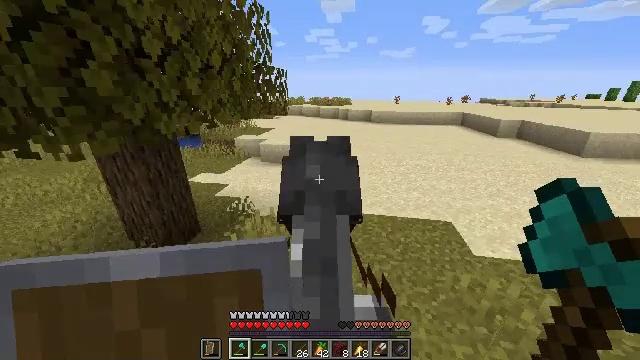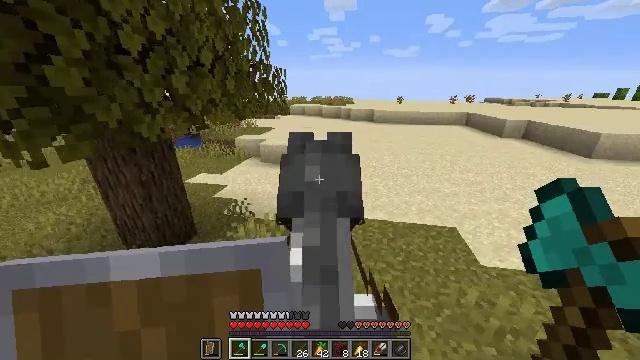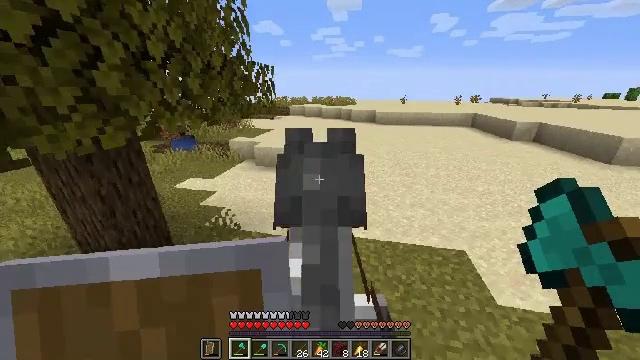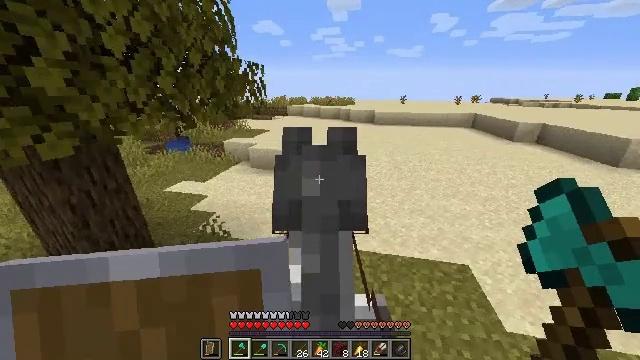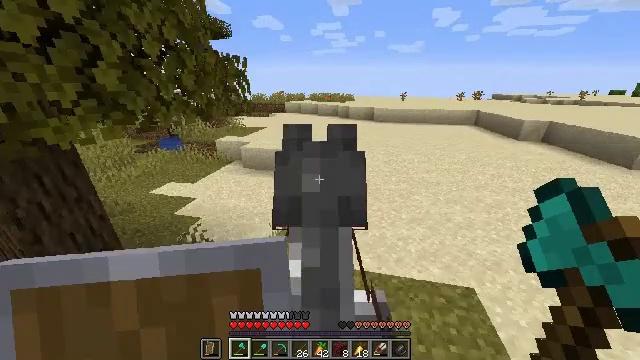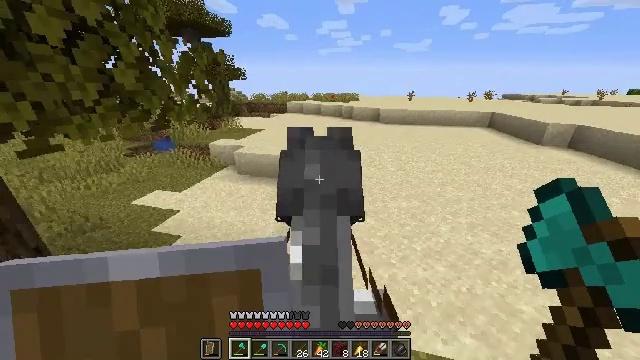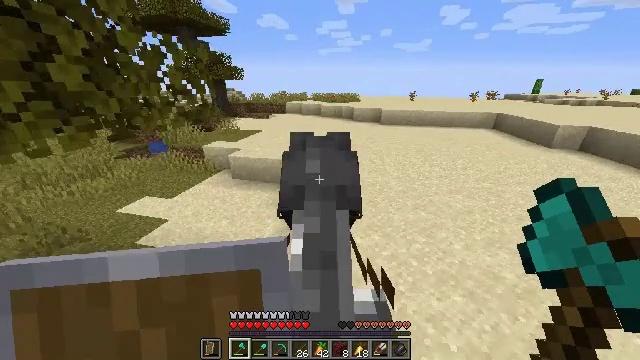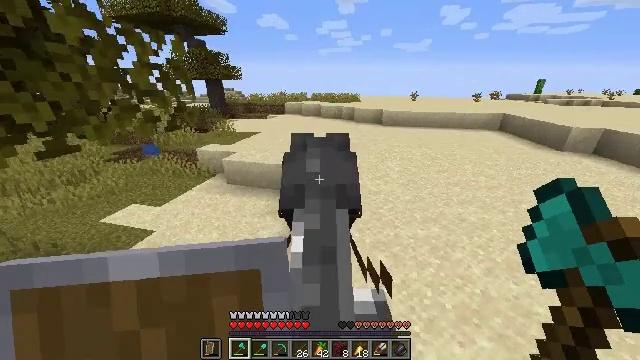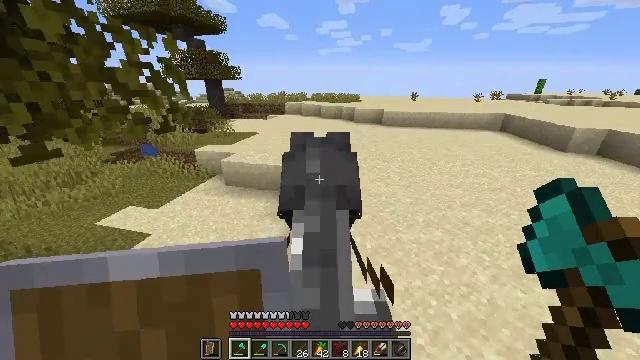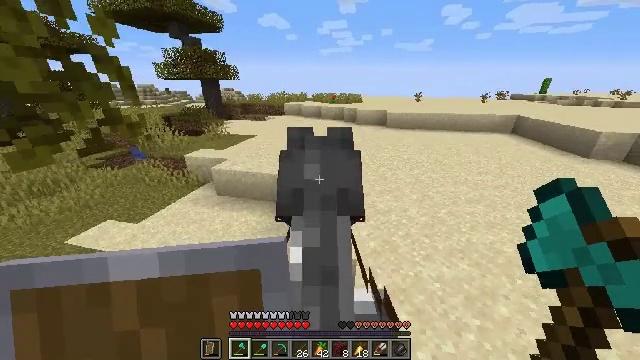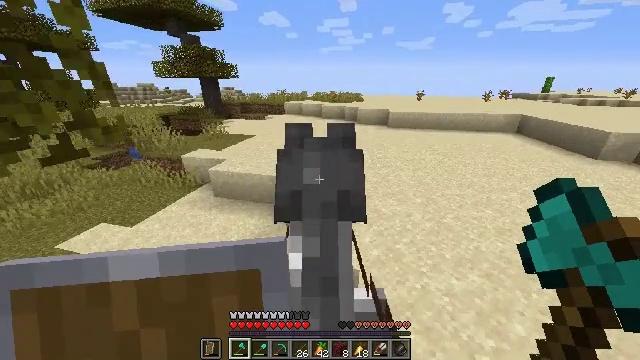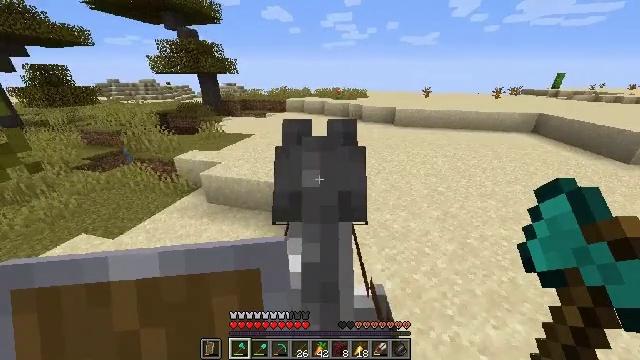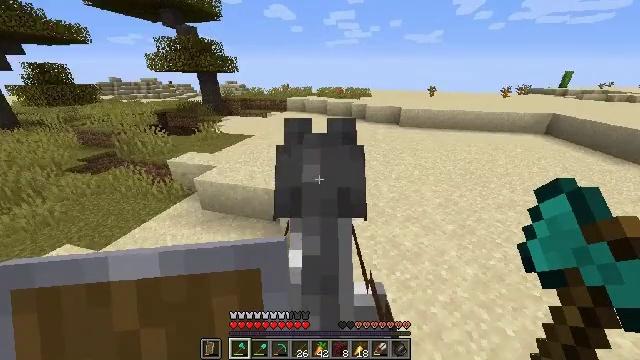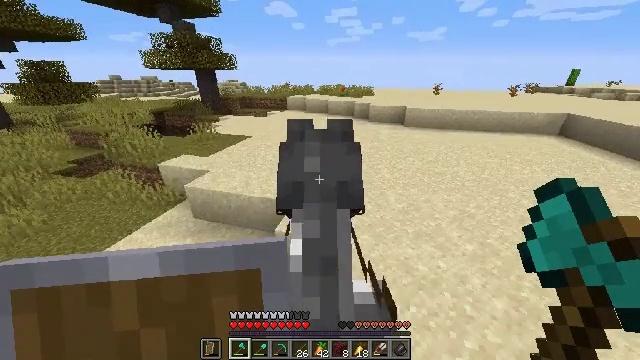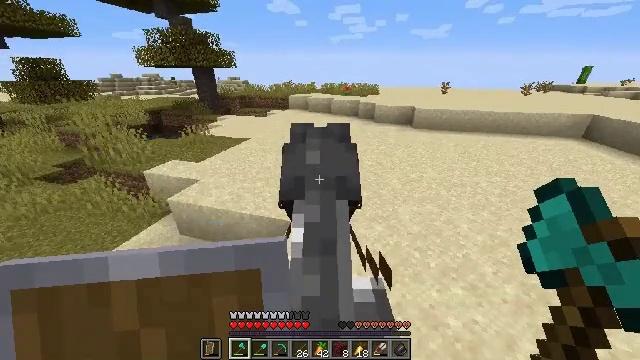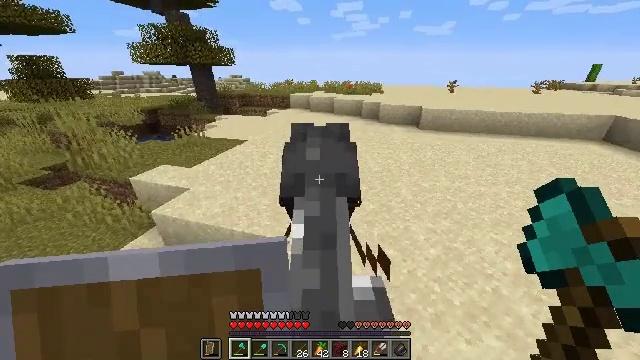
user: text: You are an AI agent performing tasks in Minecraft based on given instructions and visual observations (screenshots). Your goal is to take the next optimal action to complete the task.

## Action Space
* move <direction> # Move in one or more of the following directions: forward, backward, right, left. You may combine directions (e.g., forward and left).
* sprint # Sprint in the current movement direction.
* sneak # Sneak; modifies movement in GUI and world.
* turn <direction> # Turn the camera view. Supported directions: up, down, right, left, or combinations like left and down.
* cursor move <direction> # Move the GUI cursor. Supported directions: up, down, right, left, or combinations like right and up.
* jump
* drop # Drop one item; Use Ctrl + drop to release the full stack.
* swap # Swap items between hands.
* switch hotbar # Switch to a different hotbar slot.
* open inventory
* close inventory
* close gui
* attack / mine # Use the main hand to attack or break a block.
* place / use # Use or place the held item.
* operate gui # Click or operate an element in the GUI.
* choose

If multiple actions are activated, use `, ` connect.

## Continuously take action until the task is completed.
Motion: motion action
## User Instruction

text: Dig up some sand.
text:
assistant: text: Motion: move forward and move right, sprint
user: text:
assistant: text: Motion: move forward and move right, sprint
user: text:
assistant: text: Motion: move forward, sprint
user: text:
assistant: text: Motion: move forward, sprint, turn left
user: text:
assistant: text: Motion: move forward, sprint
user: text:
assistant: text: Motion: move forward, sprint
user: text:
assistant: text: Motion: move forward, sprint
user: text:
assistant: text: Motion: move forward, sprint
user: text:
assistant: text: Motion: move forward, sprint
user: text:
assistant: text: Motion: move forward, sprint
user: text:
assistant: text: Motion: move forward, sprint
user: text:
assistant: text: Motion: move forward, sprint
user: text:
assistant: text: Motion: move forward, sprint
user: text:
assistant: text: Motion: move forward, sprint
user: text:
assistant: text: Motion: move forward, sprint
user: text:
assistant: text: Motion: move forward, sprint
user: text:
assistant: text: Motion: move forward, sprint
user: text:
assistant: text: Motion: move forward, sprint
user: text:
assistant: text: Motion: move forward, sprint, turn left
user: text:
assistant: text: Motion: move forward and move right, sprint, turn left
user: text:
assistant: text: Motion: move forward and move right, sprint, turn left
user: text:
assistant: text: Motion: move forward and move right, sprint, turn left
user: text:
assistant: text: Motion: move forward and move right, sprint, turn left
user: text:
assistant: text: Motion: move forward and move right, sprint, turn left
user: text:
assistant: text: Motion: move forward and move right, sprint
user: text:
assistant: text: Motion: move forward and move right, sprint
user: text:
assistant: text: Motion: move forward and move right, sprint
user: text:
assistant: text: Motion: move forward and move right, sprint
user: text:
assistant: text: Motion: move forward and move right, sprint
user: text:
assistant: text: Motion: move forward, sprint